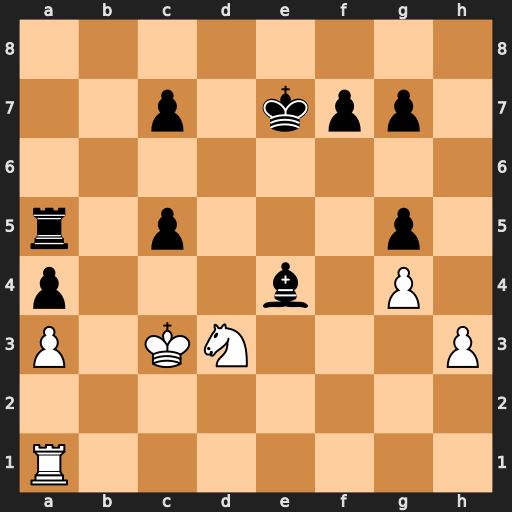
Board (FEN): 8/2p1kpp1/8/r1p3p1/p3b1P1/P1KN3P/8/R7
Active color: w
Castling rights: -
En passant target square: -
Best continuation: Re1 f5 gxf5 Kf6 Rxe4